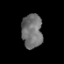
Tissue: prostate
Cell type: Myeloid cells
Senescence score: 0.2425
Nuclear area (px): 688
Mean DAPI intensity: 113.701